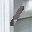
Label: 1